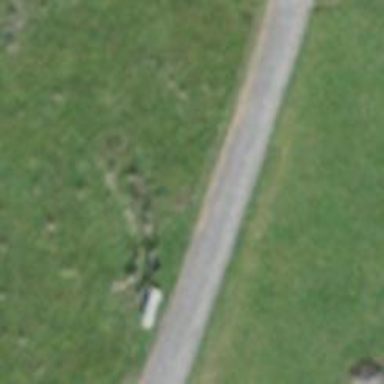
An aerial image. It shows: Guidepost with information.